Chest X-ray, AP view. Patient: 68 years old, sex M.
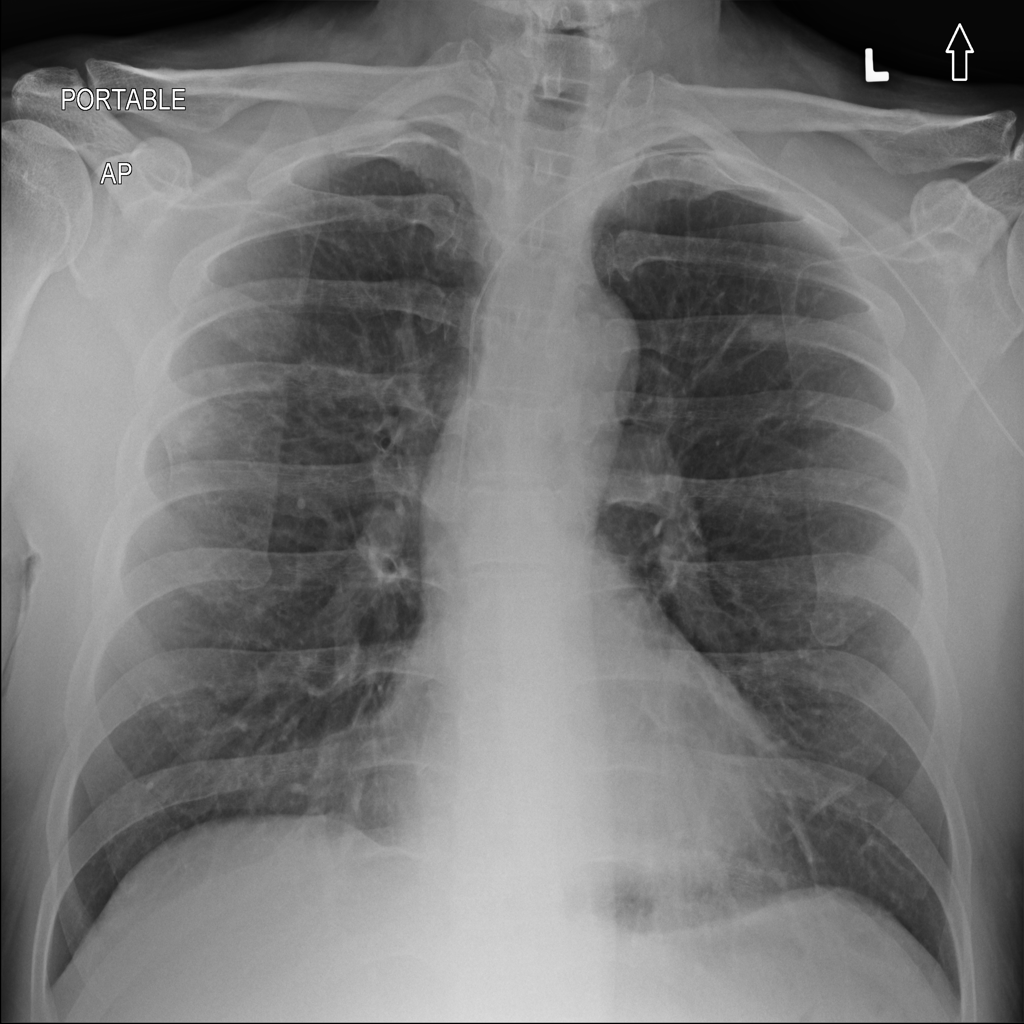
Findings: No Finding